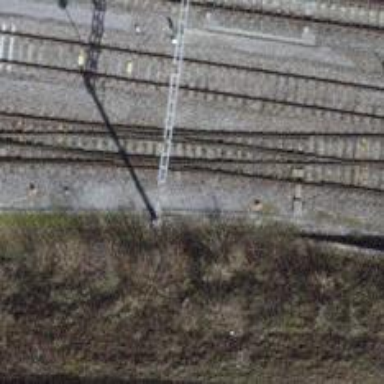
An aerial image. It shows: Railway switch.